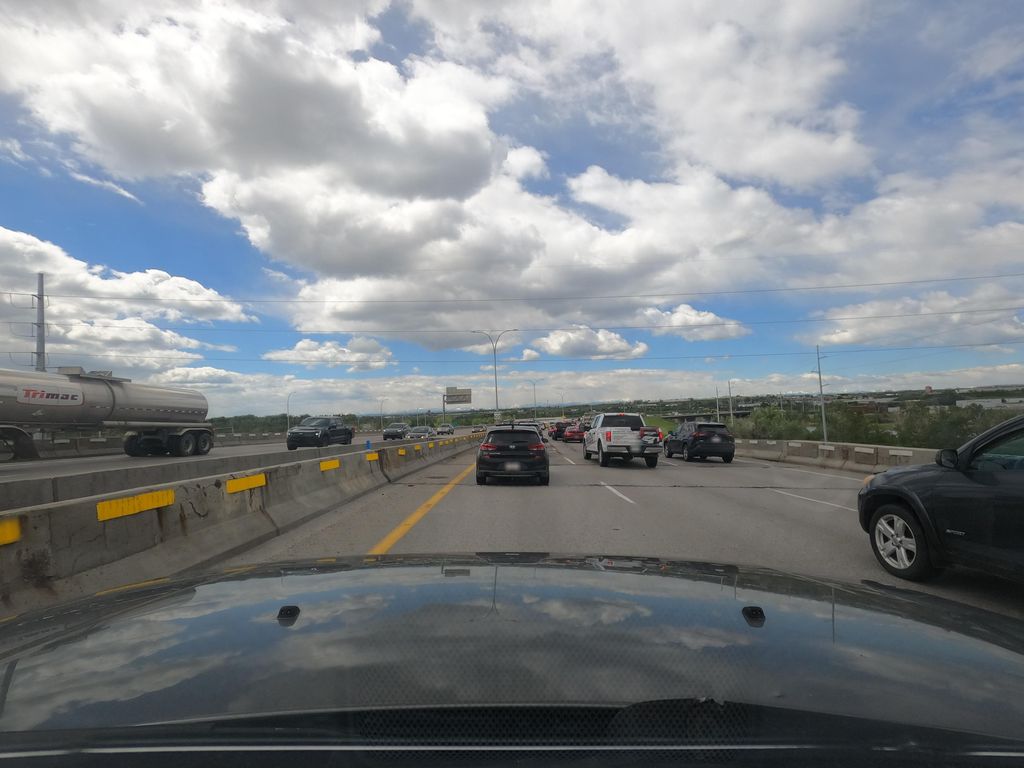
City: calgary